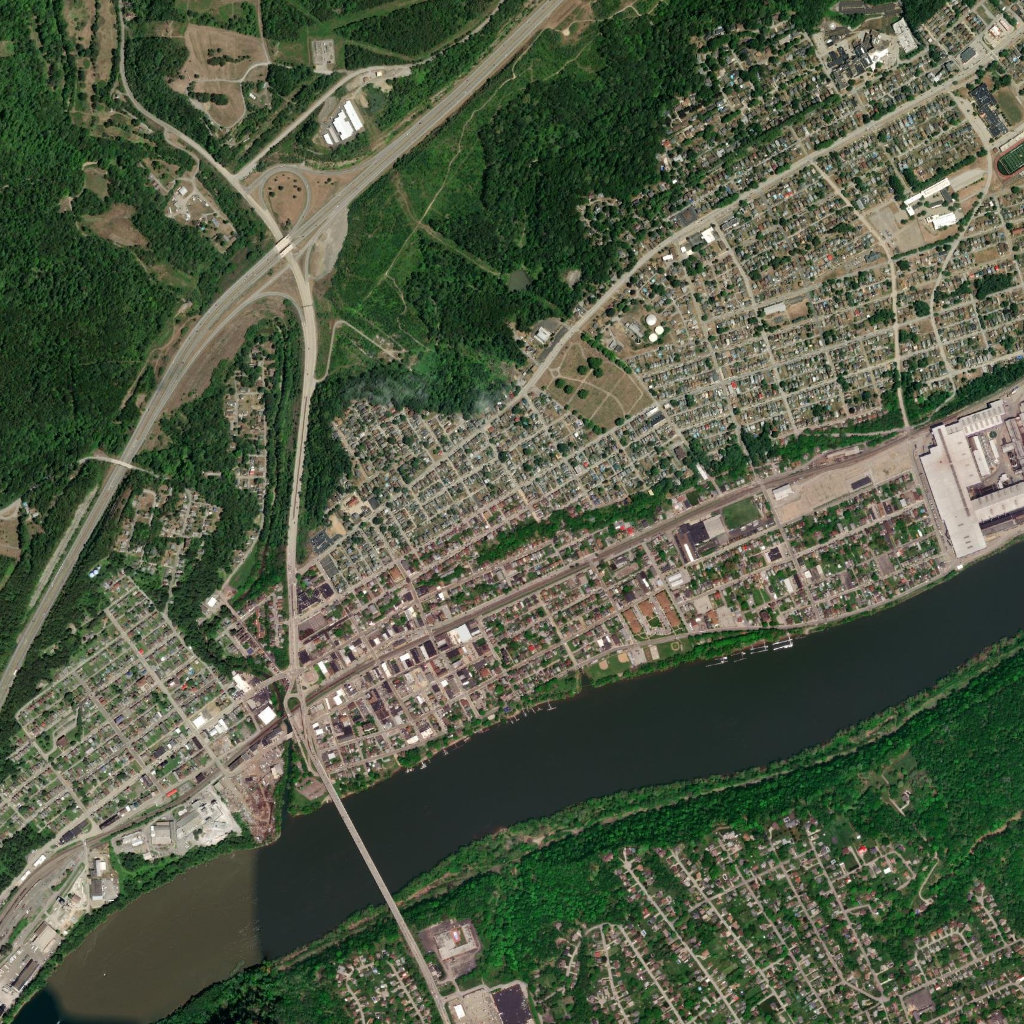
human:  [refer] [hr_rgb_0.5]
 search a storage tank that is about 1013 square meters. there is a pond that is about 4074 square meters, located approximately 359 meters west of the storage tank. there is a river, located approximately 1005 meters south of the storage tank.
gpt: <box>[[63, 30, 64, 31, 0]]</box>

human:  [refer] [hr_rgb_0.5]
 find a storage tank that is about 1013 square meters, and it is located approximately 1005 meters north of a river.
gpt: <box>[[63, 30, 64, 31, 0]]</box>

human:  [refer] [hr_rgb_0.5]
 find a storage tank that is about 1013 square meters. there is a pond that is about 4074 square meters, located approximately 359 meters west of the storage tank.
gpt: <box>[[63, 30, 64, 31, 0]]</box>